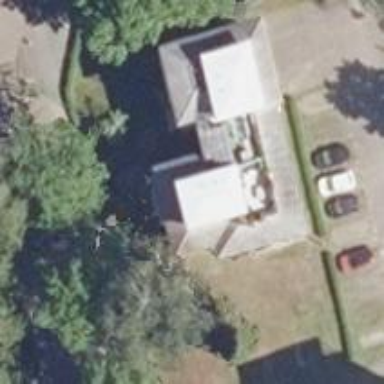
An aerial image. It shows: Hipped-roof building with apartments.